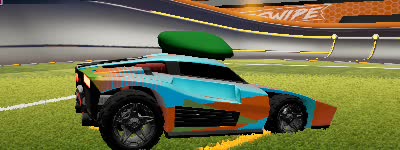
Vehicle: breakout